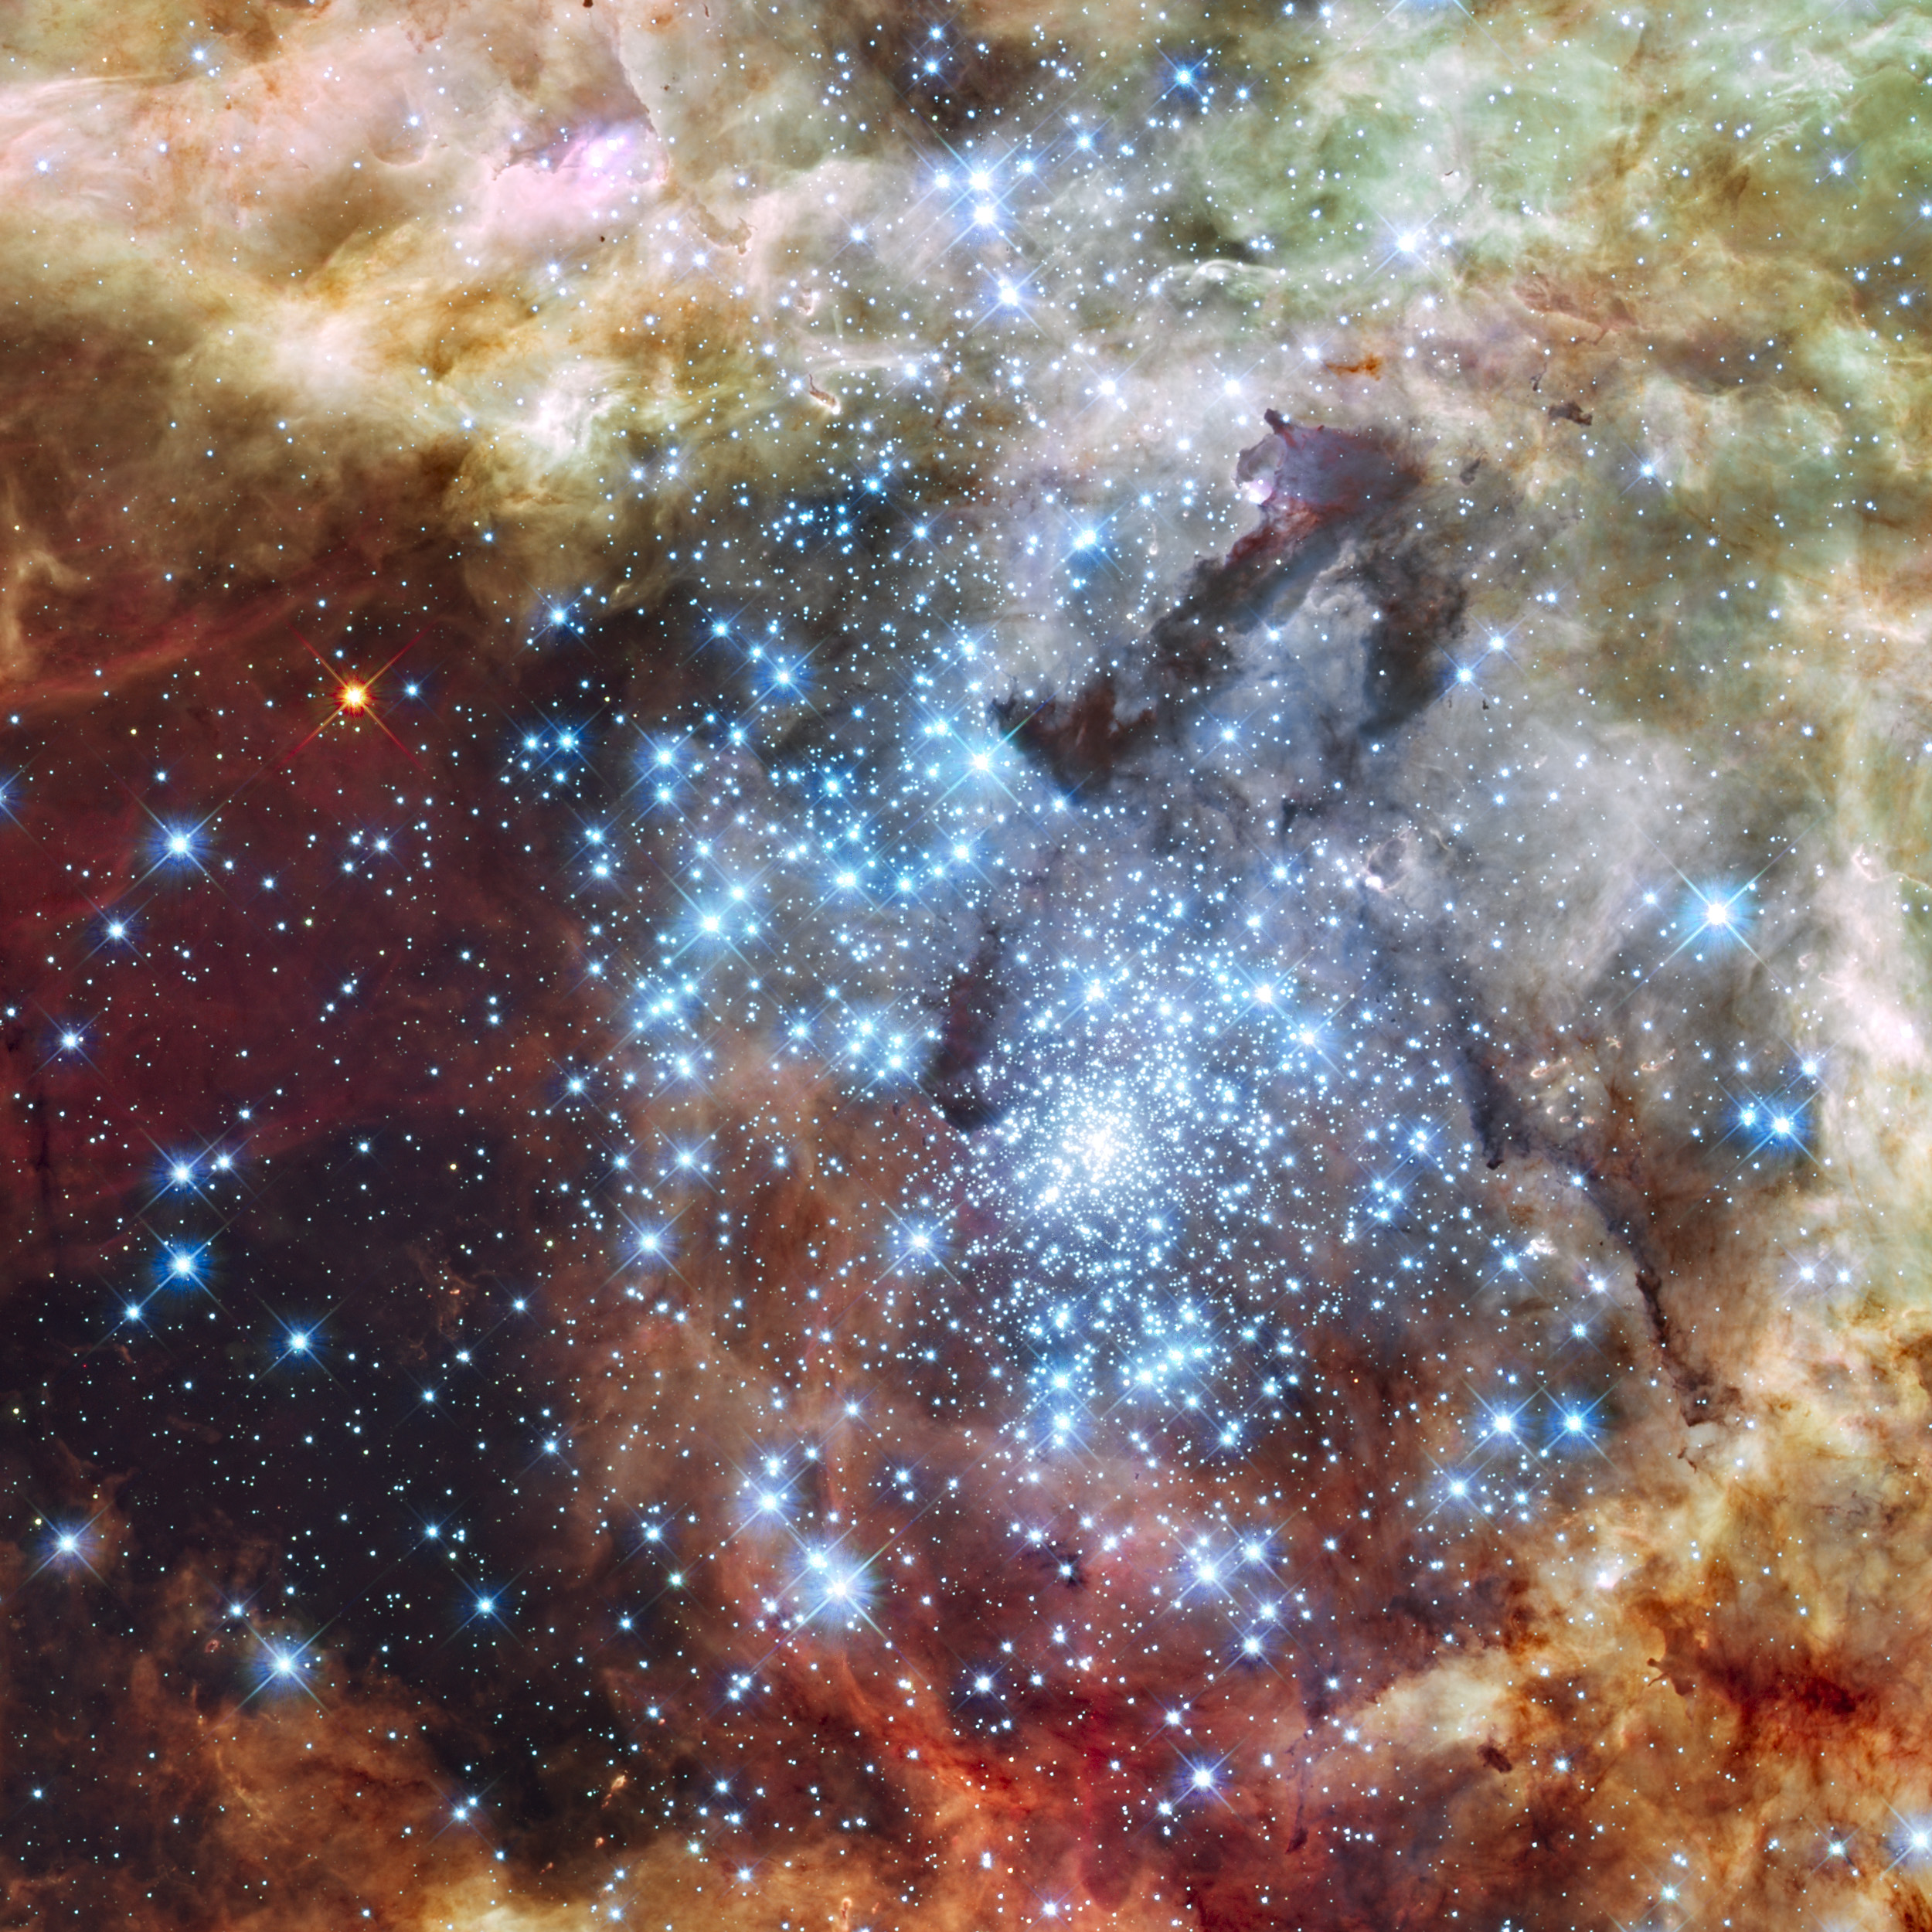
Hubble Watches Star Clusters on a Collision Course Hubble Watches Star Clusters on a Collision Course, star, space, nasa, goddard, hubble, hst